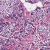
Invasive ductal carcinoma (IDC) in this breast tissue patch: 1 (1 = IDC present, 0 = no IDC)